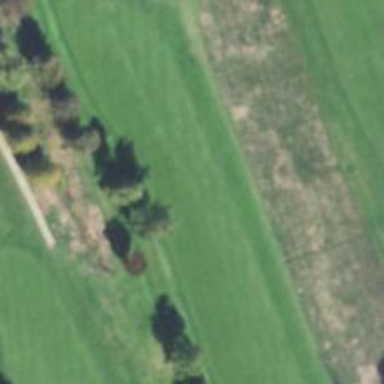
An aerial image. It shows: View of golf hole.